Question: I am trying to build somewhat of a fee voucher with jquery and I am having a heck of a time figuring out how to go about making it all work.
I want when I select option js input field id fee-2 will disable and when I select option php input field id fee-1 will disable and so on more rows inserted for different from select option on different rows. at last need some of all rows inserted by field id fee-1 and fee-2 separately both

My Fiddle Demo is
<URL>
thanks
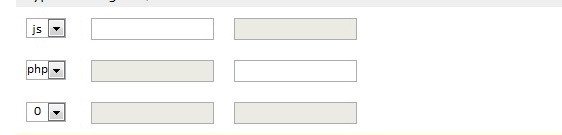
Answer: '''
$("#mytable").on("change", "select", function () {
var getSelectValue = $(this).val();
if (getSelectValue == 1) {
$(this).parents('td').next().find('#fee-2').prop('disabled', true);
$(this).parents('td').next().next().find('#fee-1').prop('disabled', false);
} else {
$(this).parents('td').next().find('#fee-2').prop('disabled', false);
$(this).parents('td').next().next().find('#fee-1').prop('disabled', true);
}
});
'''
<URL>
Have added two classes to the textbox .i.e 'fee_course_1,fee_course_2' so we can loop over it and get sum values
'''
$("#calsum").click(function () {
var sum_fee_1 = 0;
var sum_fee_2 = 0;
$('.fee_course_1').each(function () {
sum_fee_1 += Number($(this).val());
});
$('.fee_course_2').each(function () {
sum_fee_2 += Number($(this).val());
});
alert("Fee_1 = " + sum_fee_1 + " and Fee_2 = " + sum_fee_2);
});
'''
<URL>